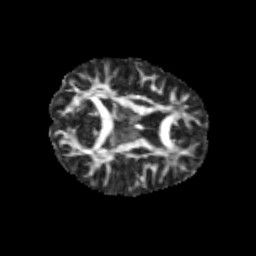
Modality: FA
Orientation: axial
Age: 11
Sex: male
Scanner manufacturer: siemens
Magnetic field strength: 3 T
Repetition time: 3.8 s
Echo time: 0.07 s